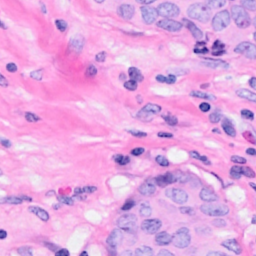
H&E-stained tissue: Breast